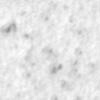
Label: no_change